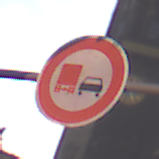
Verkehrszeichen: UeberholverbotKraftfahrzeuge
Umgebung: Outdoor, Urban
Tageszeit: MorningAfternoon
Wetter: PartlyCloudy
Licht: Natural
Jahreszeit: NotSpecified
Kontrast: LowContrast